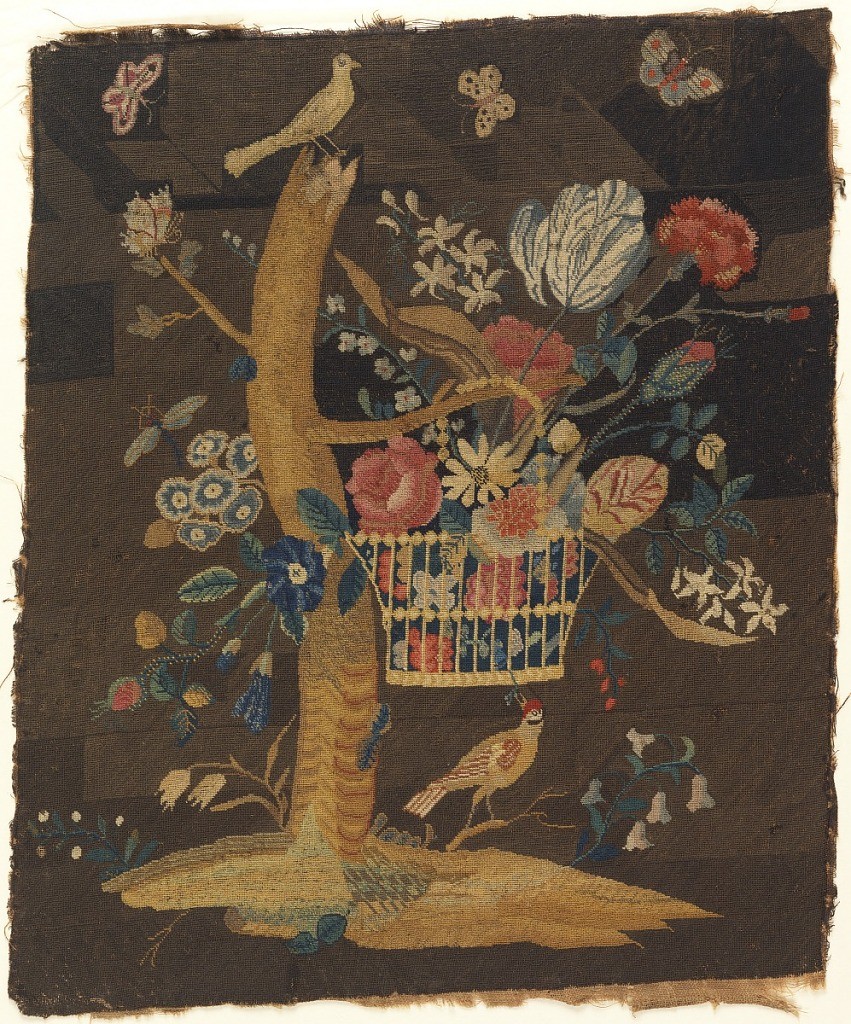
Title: Embroidered picture
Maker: Miss A Grubb
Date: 1775–1825
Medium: wool embroidery on linen foundation Technique: embroidered in counted stitches
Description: Allover embroidered panel showing a basket filled with naturalistic flowers hanging from a branch of a tree stump growing from a small mound. Three butterflies hover at the top.